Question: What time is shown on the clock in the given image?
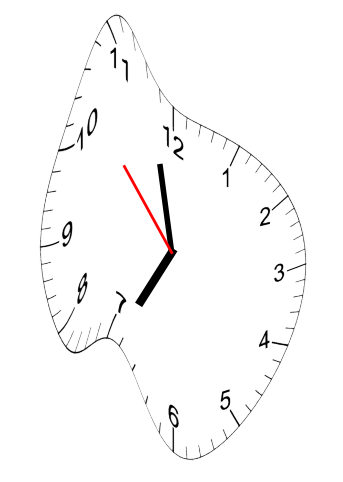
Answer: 06:57:53